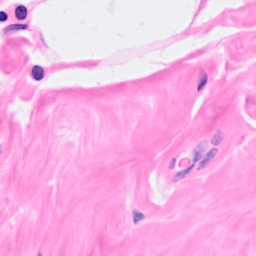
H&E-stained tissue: Breast